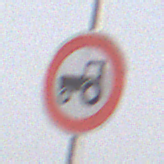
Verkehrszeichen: VerbotKraftfahrzeugeZuegeNichtSchneller25
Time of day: MorningAfternoon
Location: Outdoor (Nature)
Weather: PartlyCloudy
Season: NotSpecified
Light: Natural